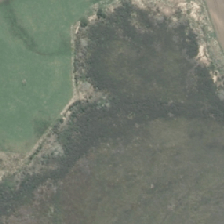
Land cover: herbaceous_freshwater_vege